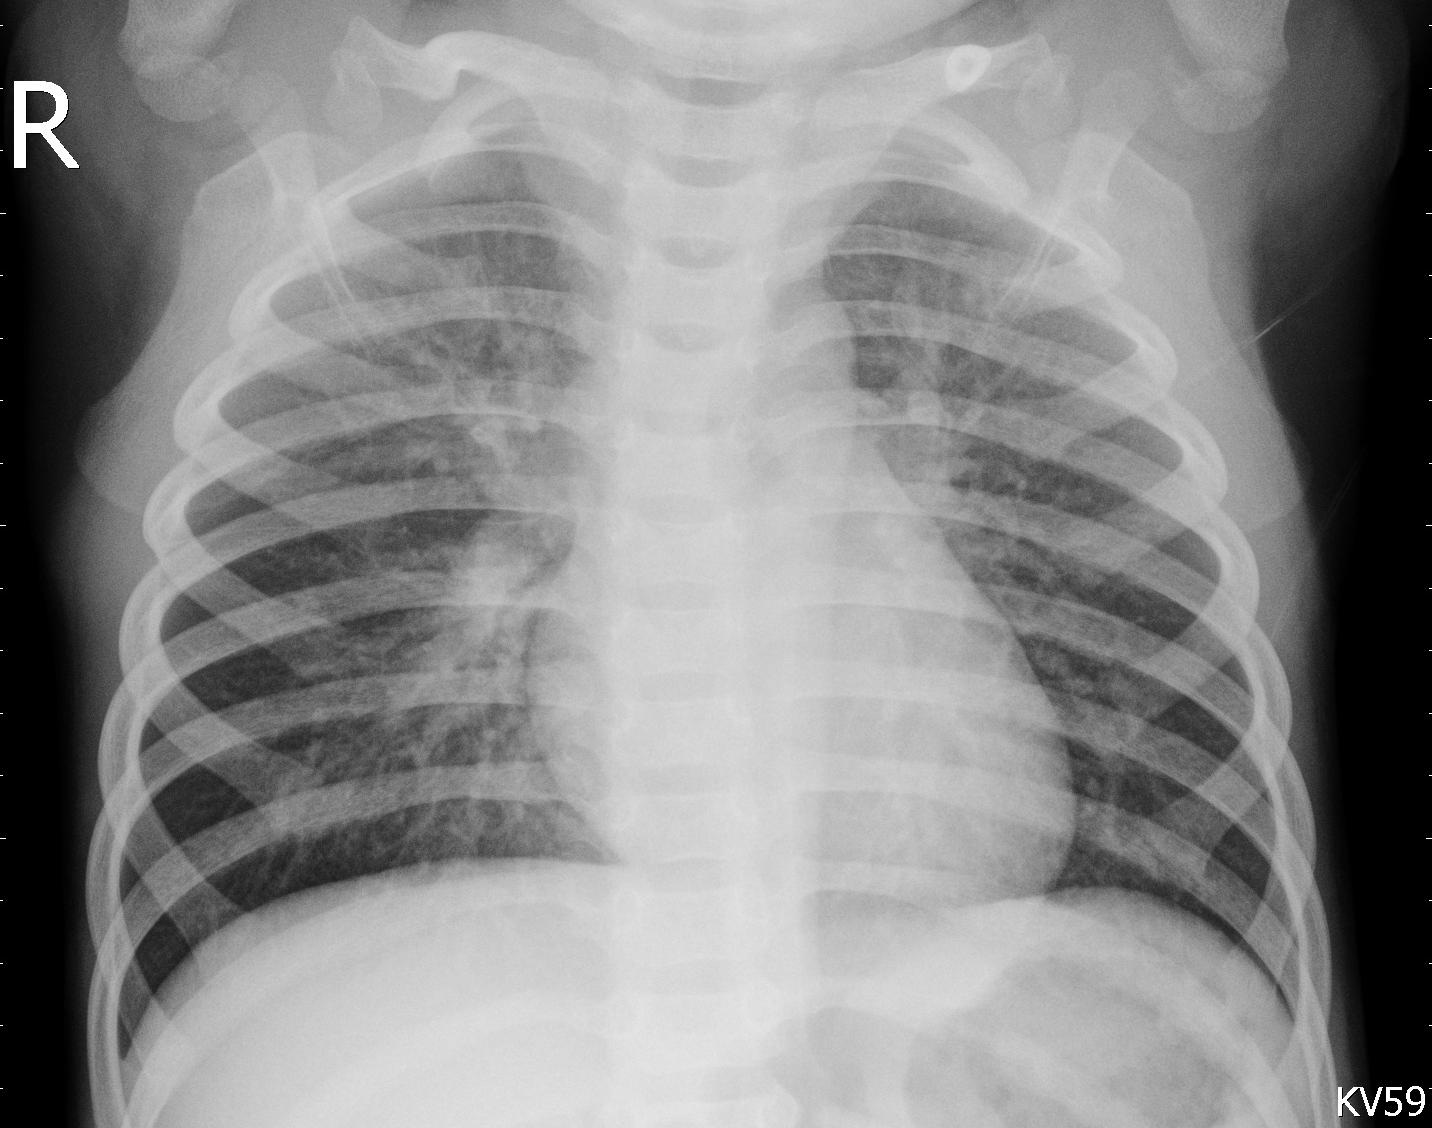
Diagnosis: PNEUMONIA